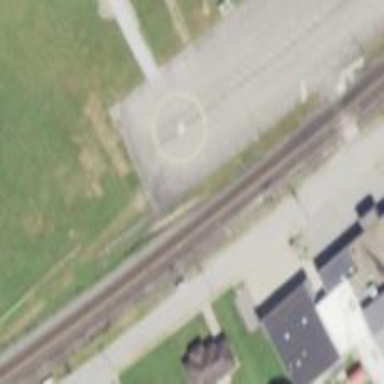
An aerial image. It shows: Image of helipad at airport.